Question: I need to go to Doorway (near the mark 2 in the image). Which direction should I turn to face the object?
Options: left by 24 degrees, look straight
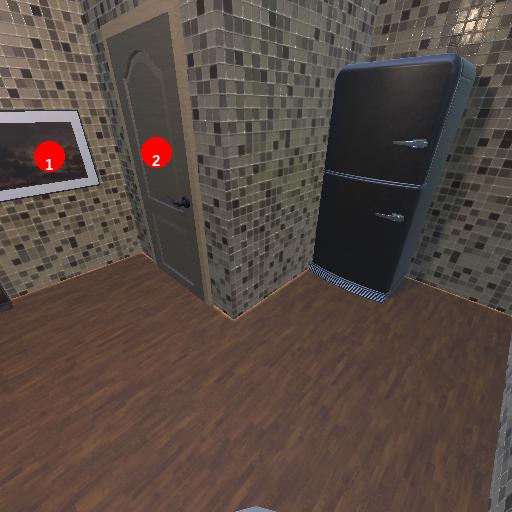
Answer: left by 24 degrees